Interaction volume radius: 5 \u00c5
Interaction volume height: 10 \u00c5
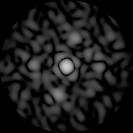
Disorder parameter: 0.7885